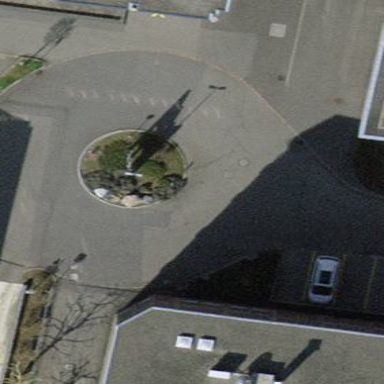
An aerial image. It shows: Roundabout on residential road with asphalt surface.